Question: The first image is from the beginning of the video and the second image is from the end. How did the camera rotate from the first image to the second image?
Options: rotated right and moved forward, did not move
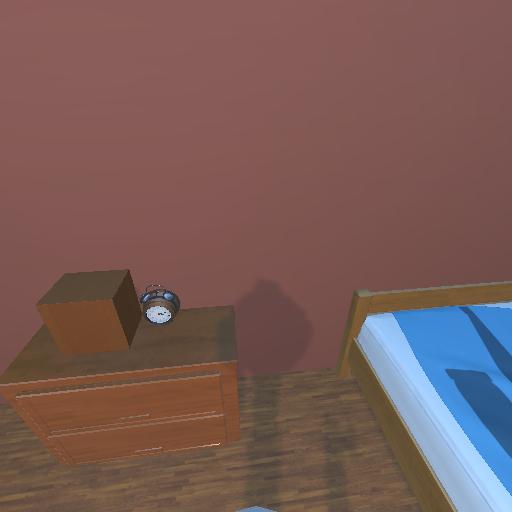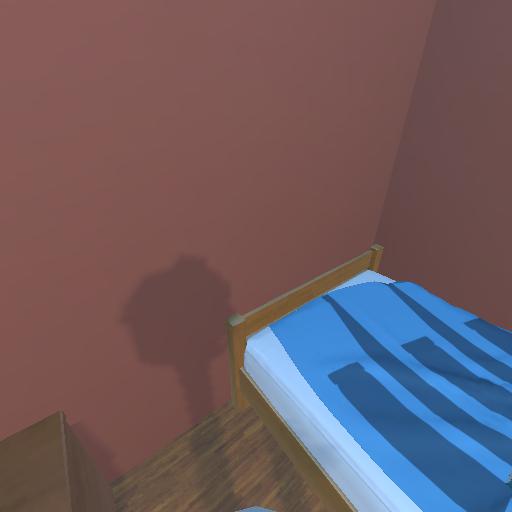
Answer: rotated right and moved forward